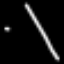
Label: line